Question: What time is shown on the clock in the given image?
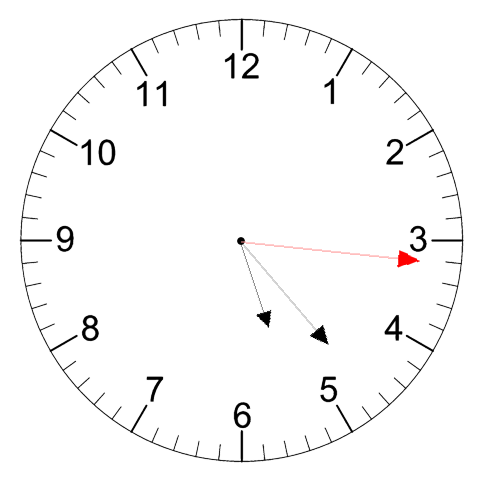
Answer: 05:23:16